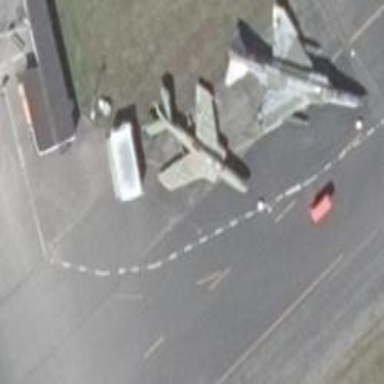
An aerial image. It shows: Aircraft with historical significance.